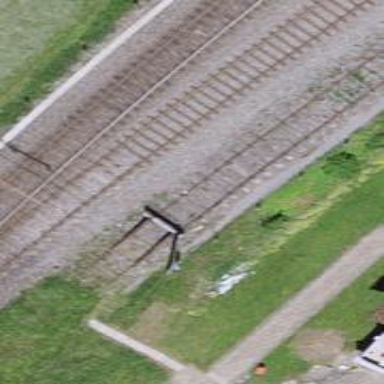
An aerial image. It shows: Railway buffer stop.